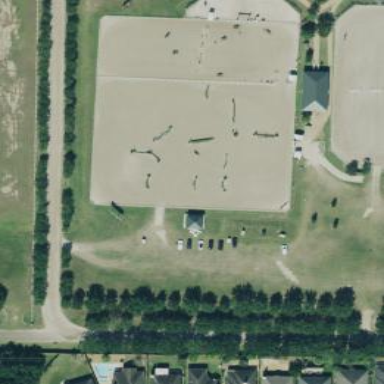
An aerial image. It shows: Equestrian pitch for leisure land sports.